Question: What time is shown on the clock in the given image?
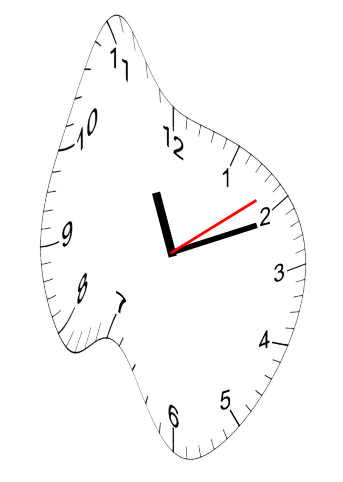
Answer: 11:11:09